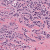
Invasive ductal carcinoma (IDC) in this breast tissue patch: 1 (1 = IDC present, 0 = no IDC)